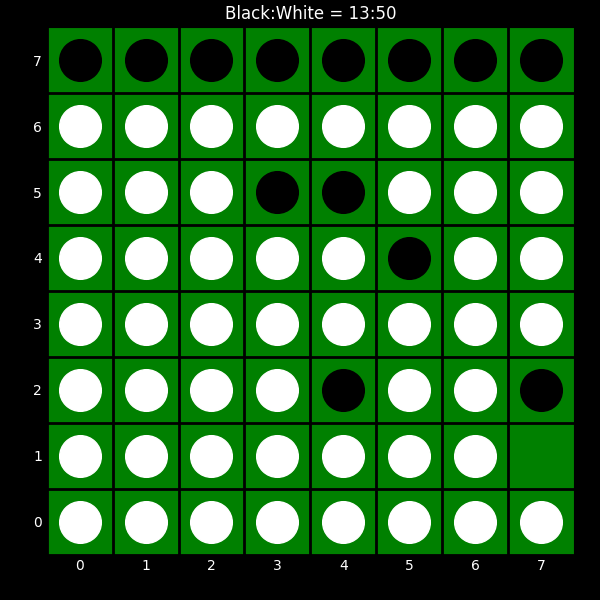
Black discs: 13
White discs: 50